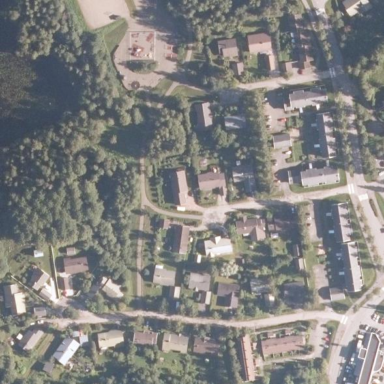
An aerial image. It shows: Residential area.